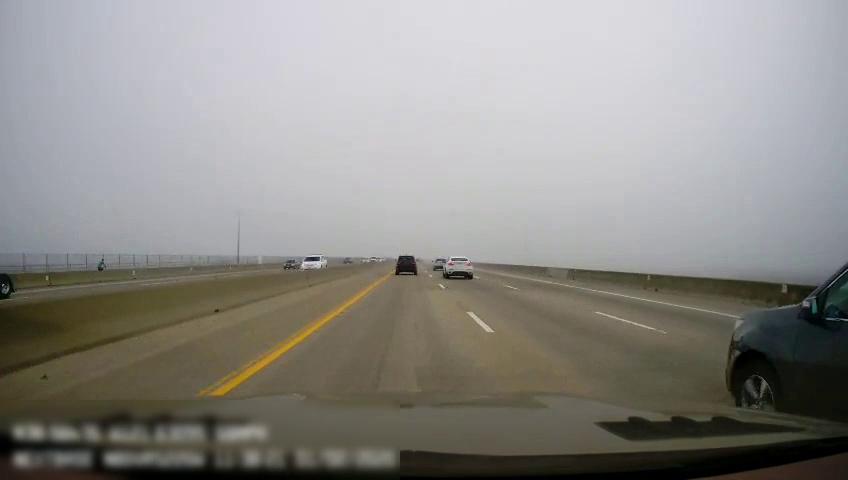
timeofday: Day
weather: Cloudy
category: Drivable Space
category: Drivable Space
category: Pedestrians
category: Vehicles | Truck
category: Vehicles | Car
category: Vehicles | SUV
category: Vehicles | SUV
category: Vehicles | SUV
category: Vehicles | SUV
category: Vehicles | SUV
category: Lanes | Current Lane
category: Lanes | Current Lane
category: Lanes | Alternate Lane
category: Lanes | Alternate Lane
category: Lanes | Alternate Lane
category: Lanes | Opposite Lane
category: Lanes | Opposite Lane